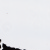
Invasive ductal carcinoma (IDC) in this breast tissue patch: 0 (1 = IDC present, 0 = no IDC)